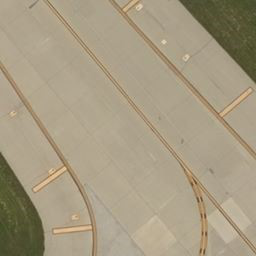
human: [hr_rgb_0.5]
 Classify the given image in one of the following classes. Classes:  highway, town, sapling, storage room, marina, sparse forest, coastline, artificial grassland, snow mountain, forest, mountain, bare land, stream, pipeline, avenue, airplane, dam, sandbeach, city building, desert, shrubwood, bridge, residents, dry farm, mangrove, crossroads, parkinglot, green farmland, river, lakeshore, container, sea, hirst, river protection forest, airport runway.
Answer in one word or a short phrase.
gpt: airport runway